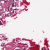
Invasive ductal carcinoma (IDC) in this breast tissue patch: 0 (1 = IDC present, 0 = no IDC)